Interaction volume radius: 5 \u00c5
Interaction volume height: 30 \u00c5
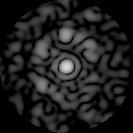
Disorder parameter: 0.638